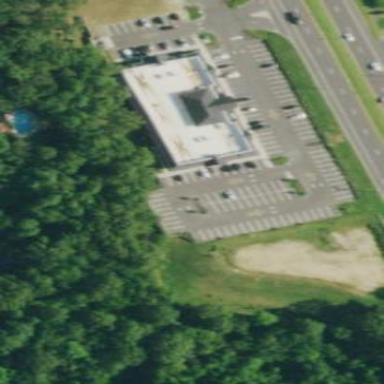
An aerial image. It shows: Leisure park in the midst of woodland.